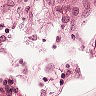
Metastatic tissue present: no